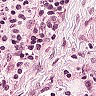
Metastatic tissue present: yes